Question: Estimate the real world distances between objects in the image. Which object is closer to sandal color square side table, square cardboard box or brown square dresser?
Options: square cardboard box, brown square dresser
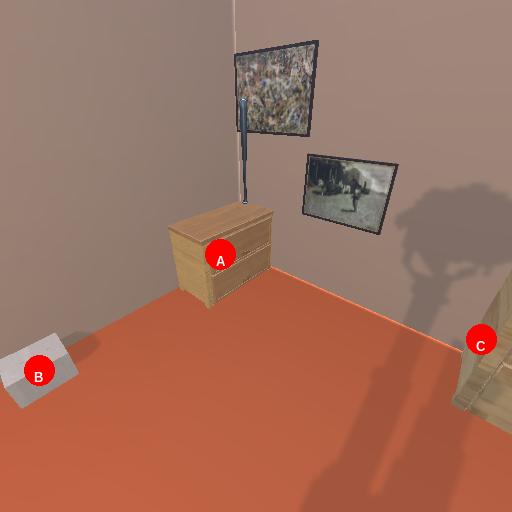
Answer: square cardboard box